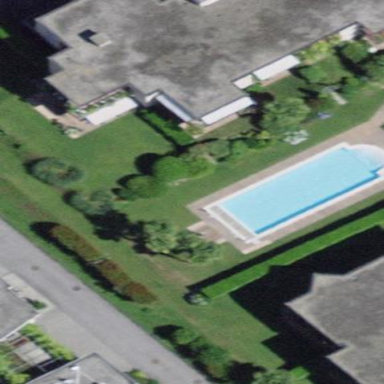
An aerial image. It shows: Swimming pool located in leisure land.